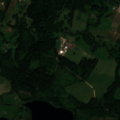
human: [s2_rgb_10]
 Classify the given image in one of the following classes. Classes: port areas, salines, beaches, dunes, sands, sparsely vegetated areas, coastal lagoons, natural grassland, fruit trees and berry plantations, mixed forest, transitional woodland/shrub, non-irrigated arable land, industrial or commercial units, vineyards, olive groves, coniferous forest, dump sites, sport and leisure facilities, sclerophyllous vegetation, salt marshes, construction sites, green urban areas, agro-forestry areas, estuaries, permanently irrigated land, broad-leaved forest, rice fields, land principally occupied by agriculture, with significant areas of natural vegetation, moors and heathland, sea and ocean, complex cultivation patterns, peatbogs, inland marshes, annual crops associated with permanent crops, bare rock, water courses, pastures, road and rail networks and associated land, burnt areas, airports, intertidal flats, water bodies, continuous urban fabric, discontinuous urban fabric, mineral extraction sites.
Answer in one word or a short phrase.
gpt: pastures, complex cultivation patterns, land principally occupied by agriculture, with significant areas of natural vegetation, mixed forest, transitional woodland/shrub, water bodies